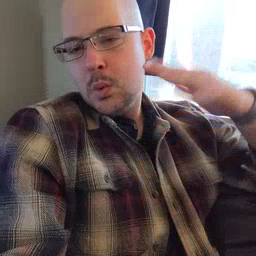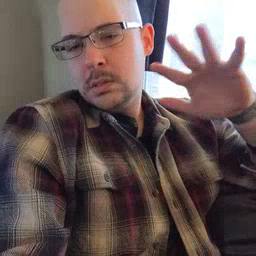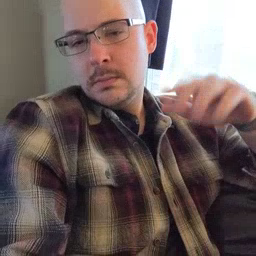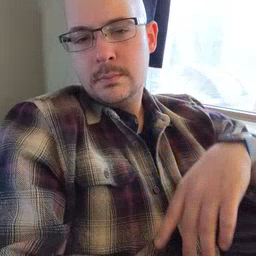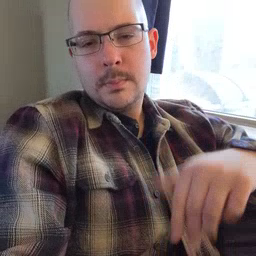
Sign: noisy